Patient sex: M
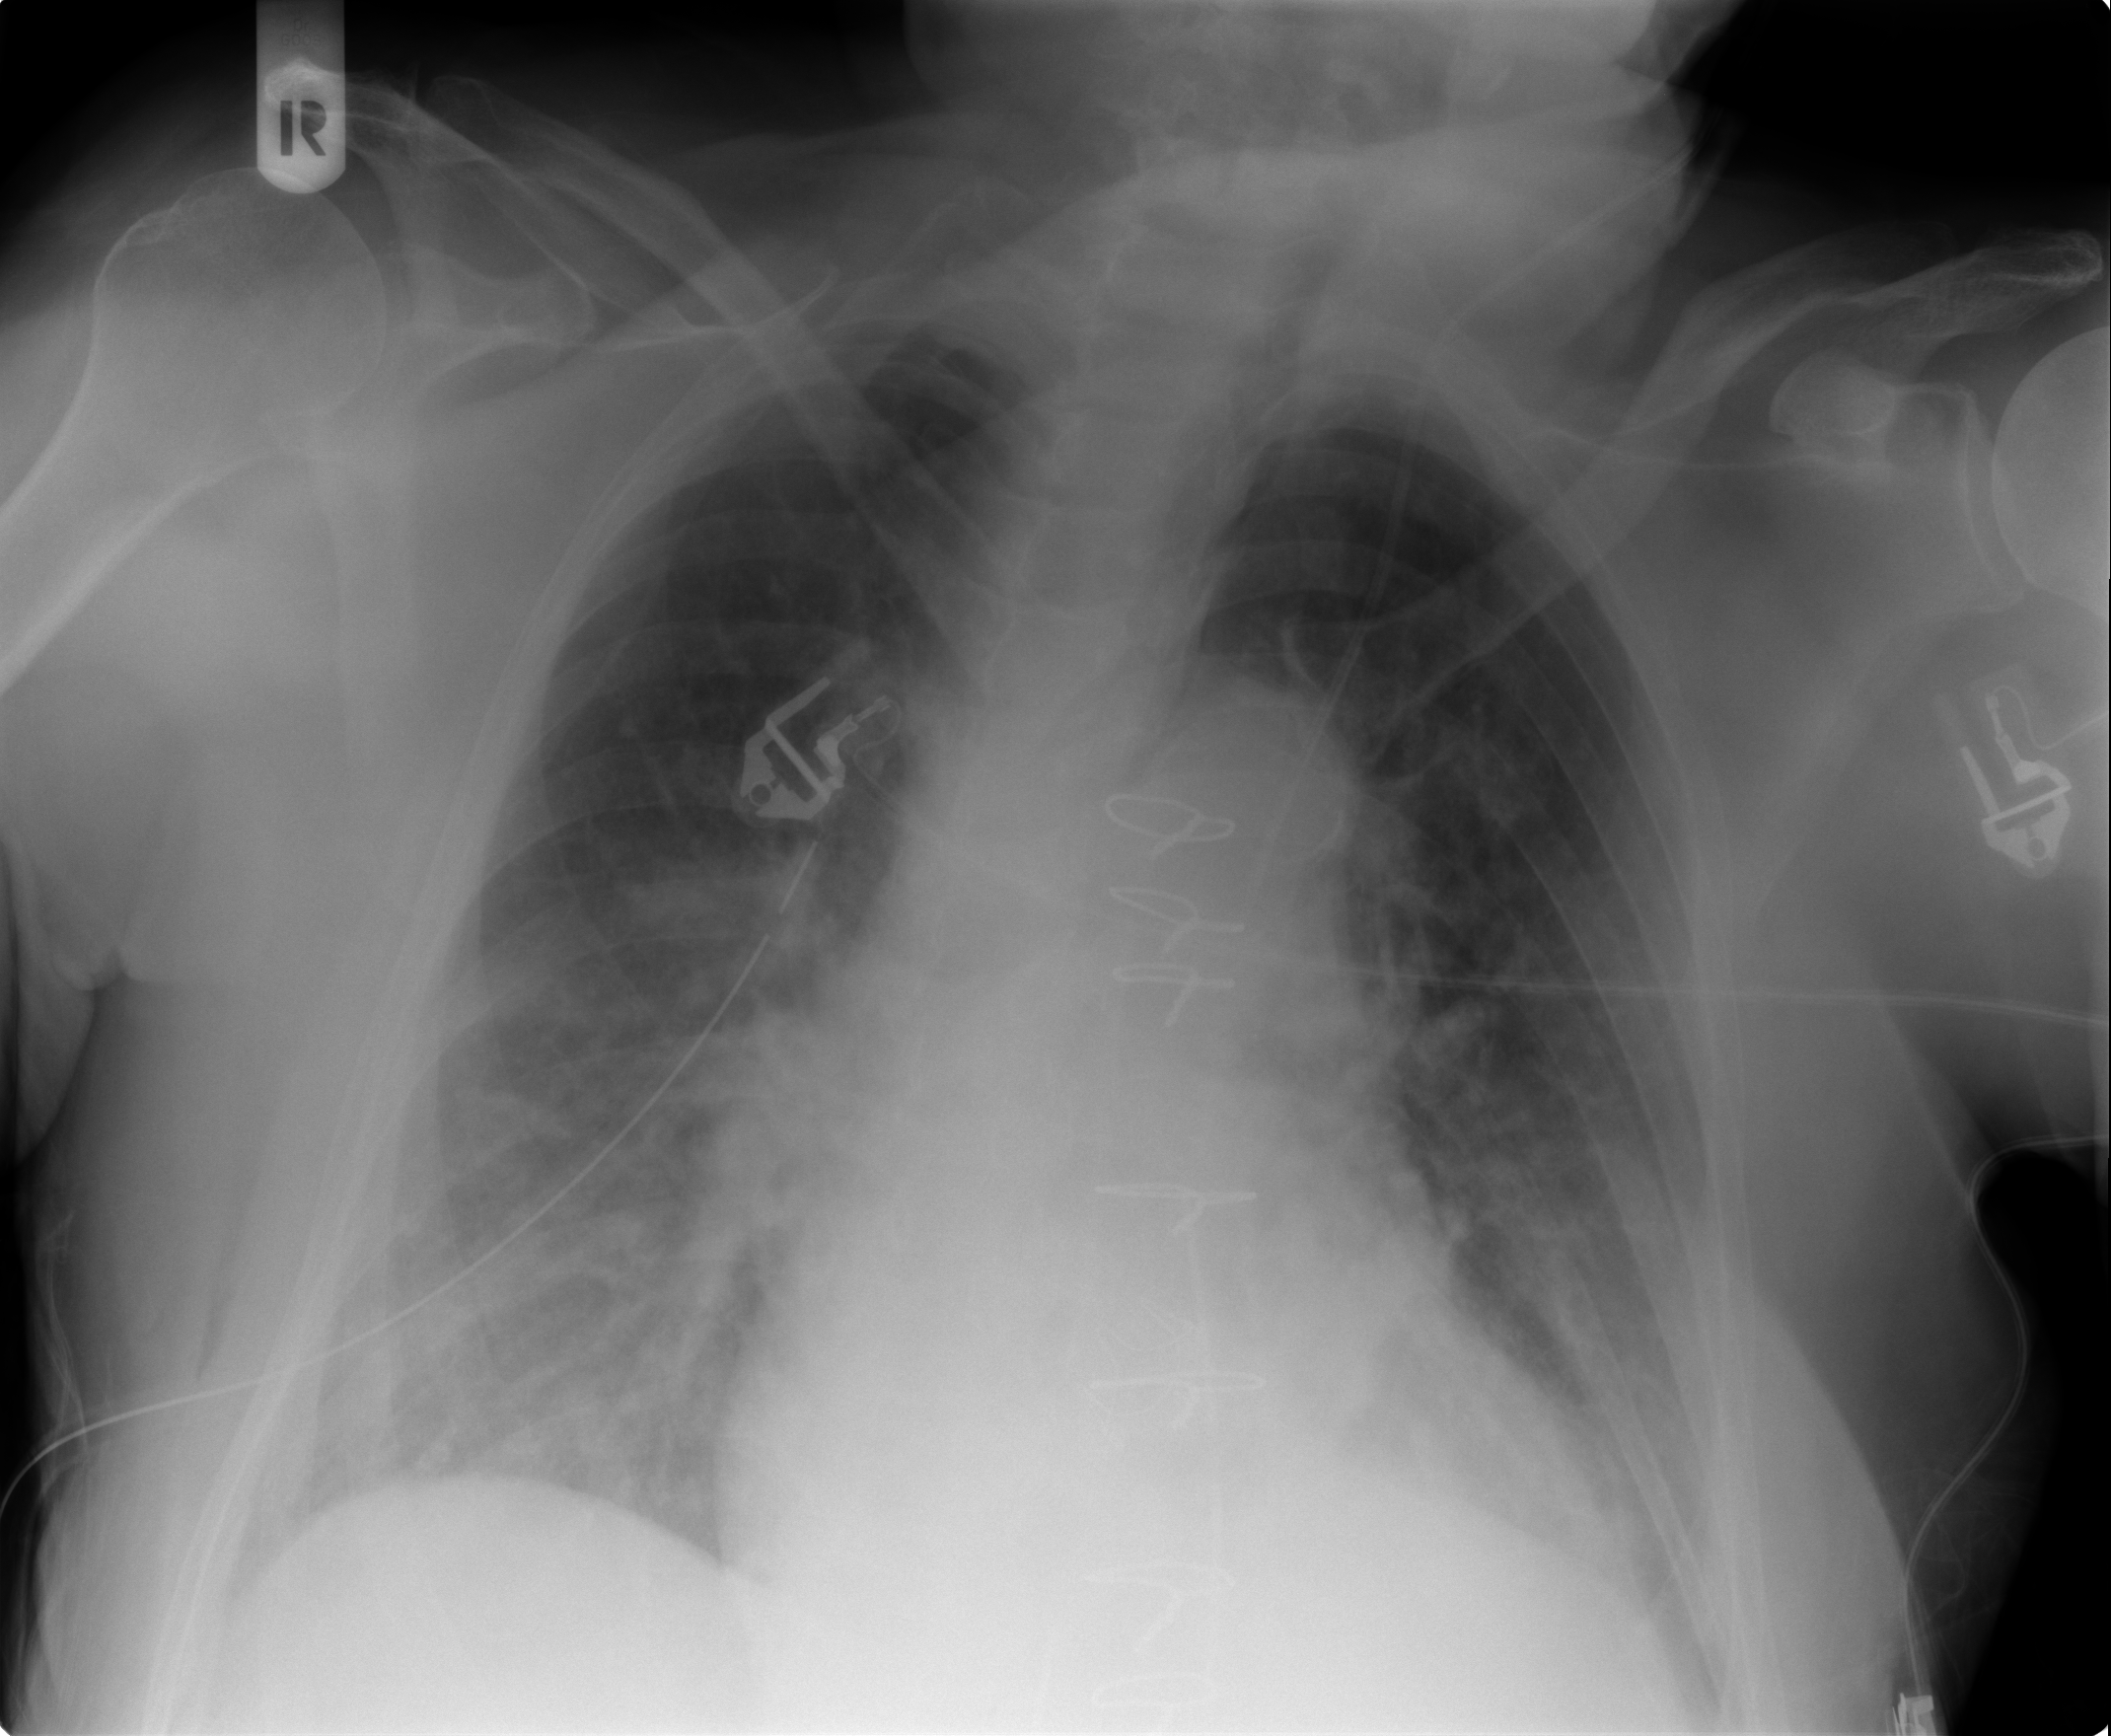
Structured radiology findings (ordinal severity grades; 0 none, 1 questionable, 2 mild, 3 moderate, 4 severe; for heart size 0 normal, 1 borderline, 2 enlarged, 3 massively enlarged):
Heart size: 2
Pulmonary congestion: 2
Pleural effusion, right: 2
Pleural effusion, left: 2
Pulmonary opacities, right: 0
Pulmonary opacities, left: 0
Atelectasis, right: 2
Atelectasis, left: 2